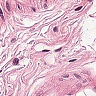
Metastatic tissue present: no